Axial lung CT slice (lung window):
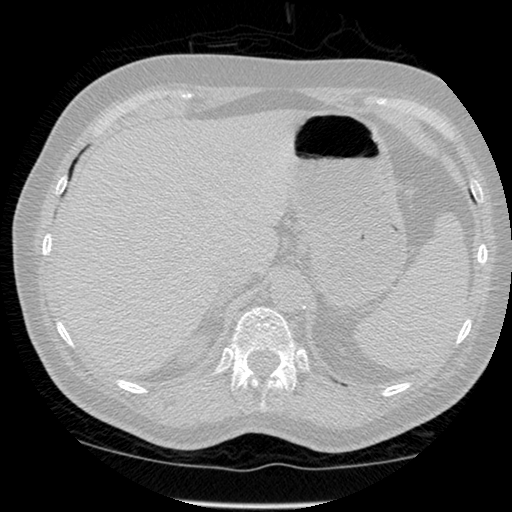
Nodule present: no